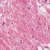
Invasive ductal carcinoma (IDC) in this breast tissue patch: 0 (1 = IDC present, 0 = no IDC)